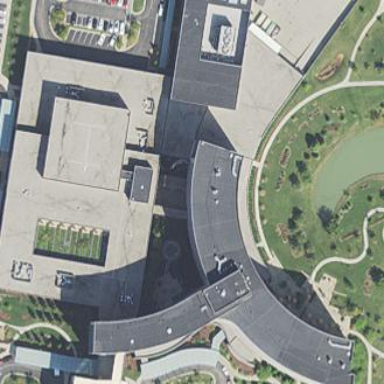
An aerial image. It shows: Hospital building.